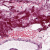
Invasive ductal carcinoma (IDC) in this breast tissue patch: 0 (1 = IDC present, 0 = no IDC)